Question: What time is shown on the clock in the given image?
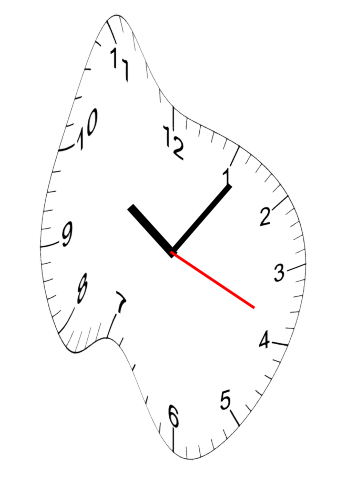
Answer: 10:06:19